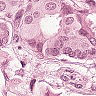
Metastatic tissue present: yes